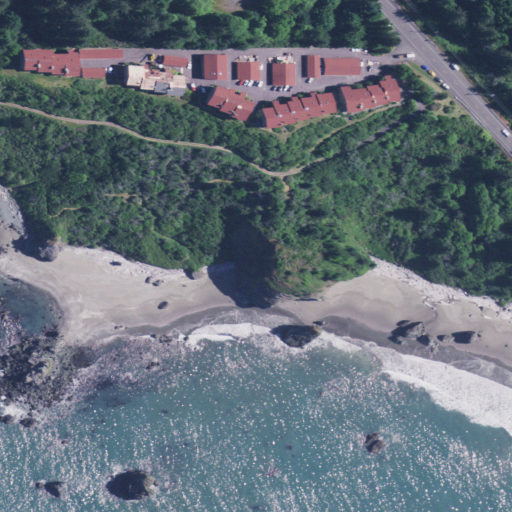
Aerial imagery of cliff(s) in Oregon named Rainbow Rock containing open water, herbaceous wetlands, low intensity development, open development, mixed forest, grassland, barren land, medium intensity development, evergreen forest, and high intensity development